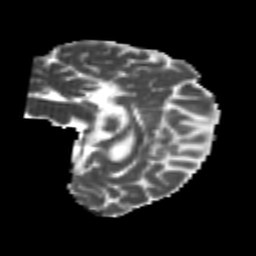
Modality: MD
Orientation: sagittal
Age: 25
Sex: female
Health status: healthy
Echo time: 0.074 s